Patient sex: M
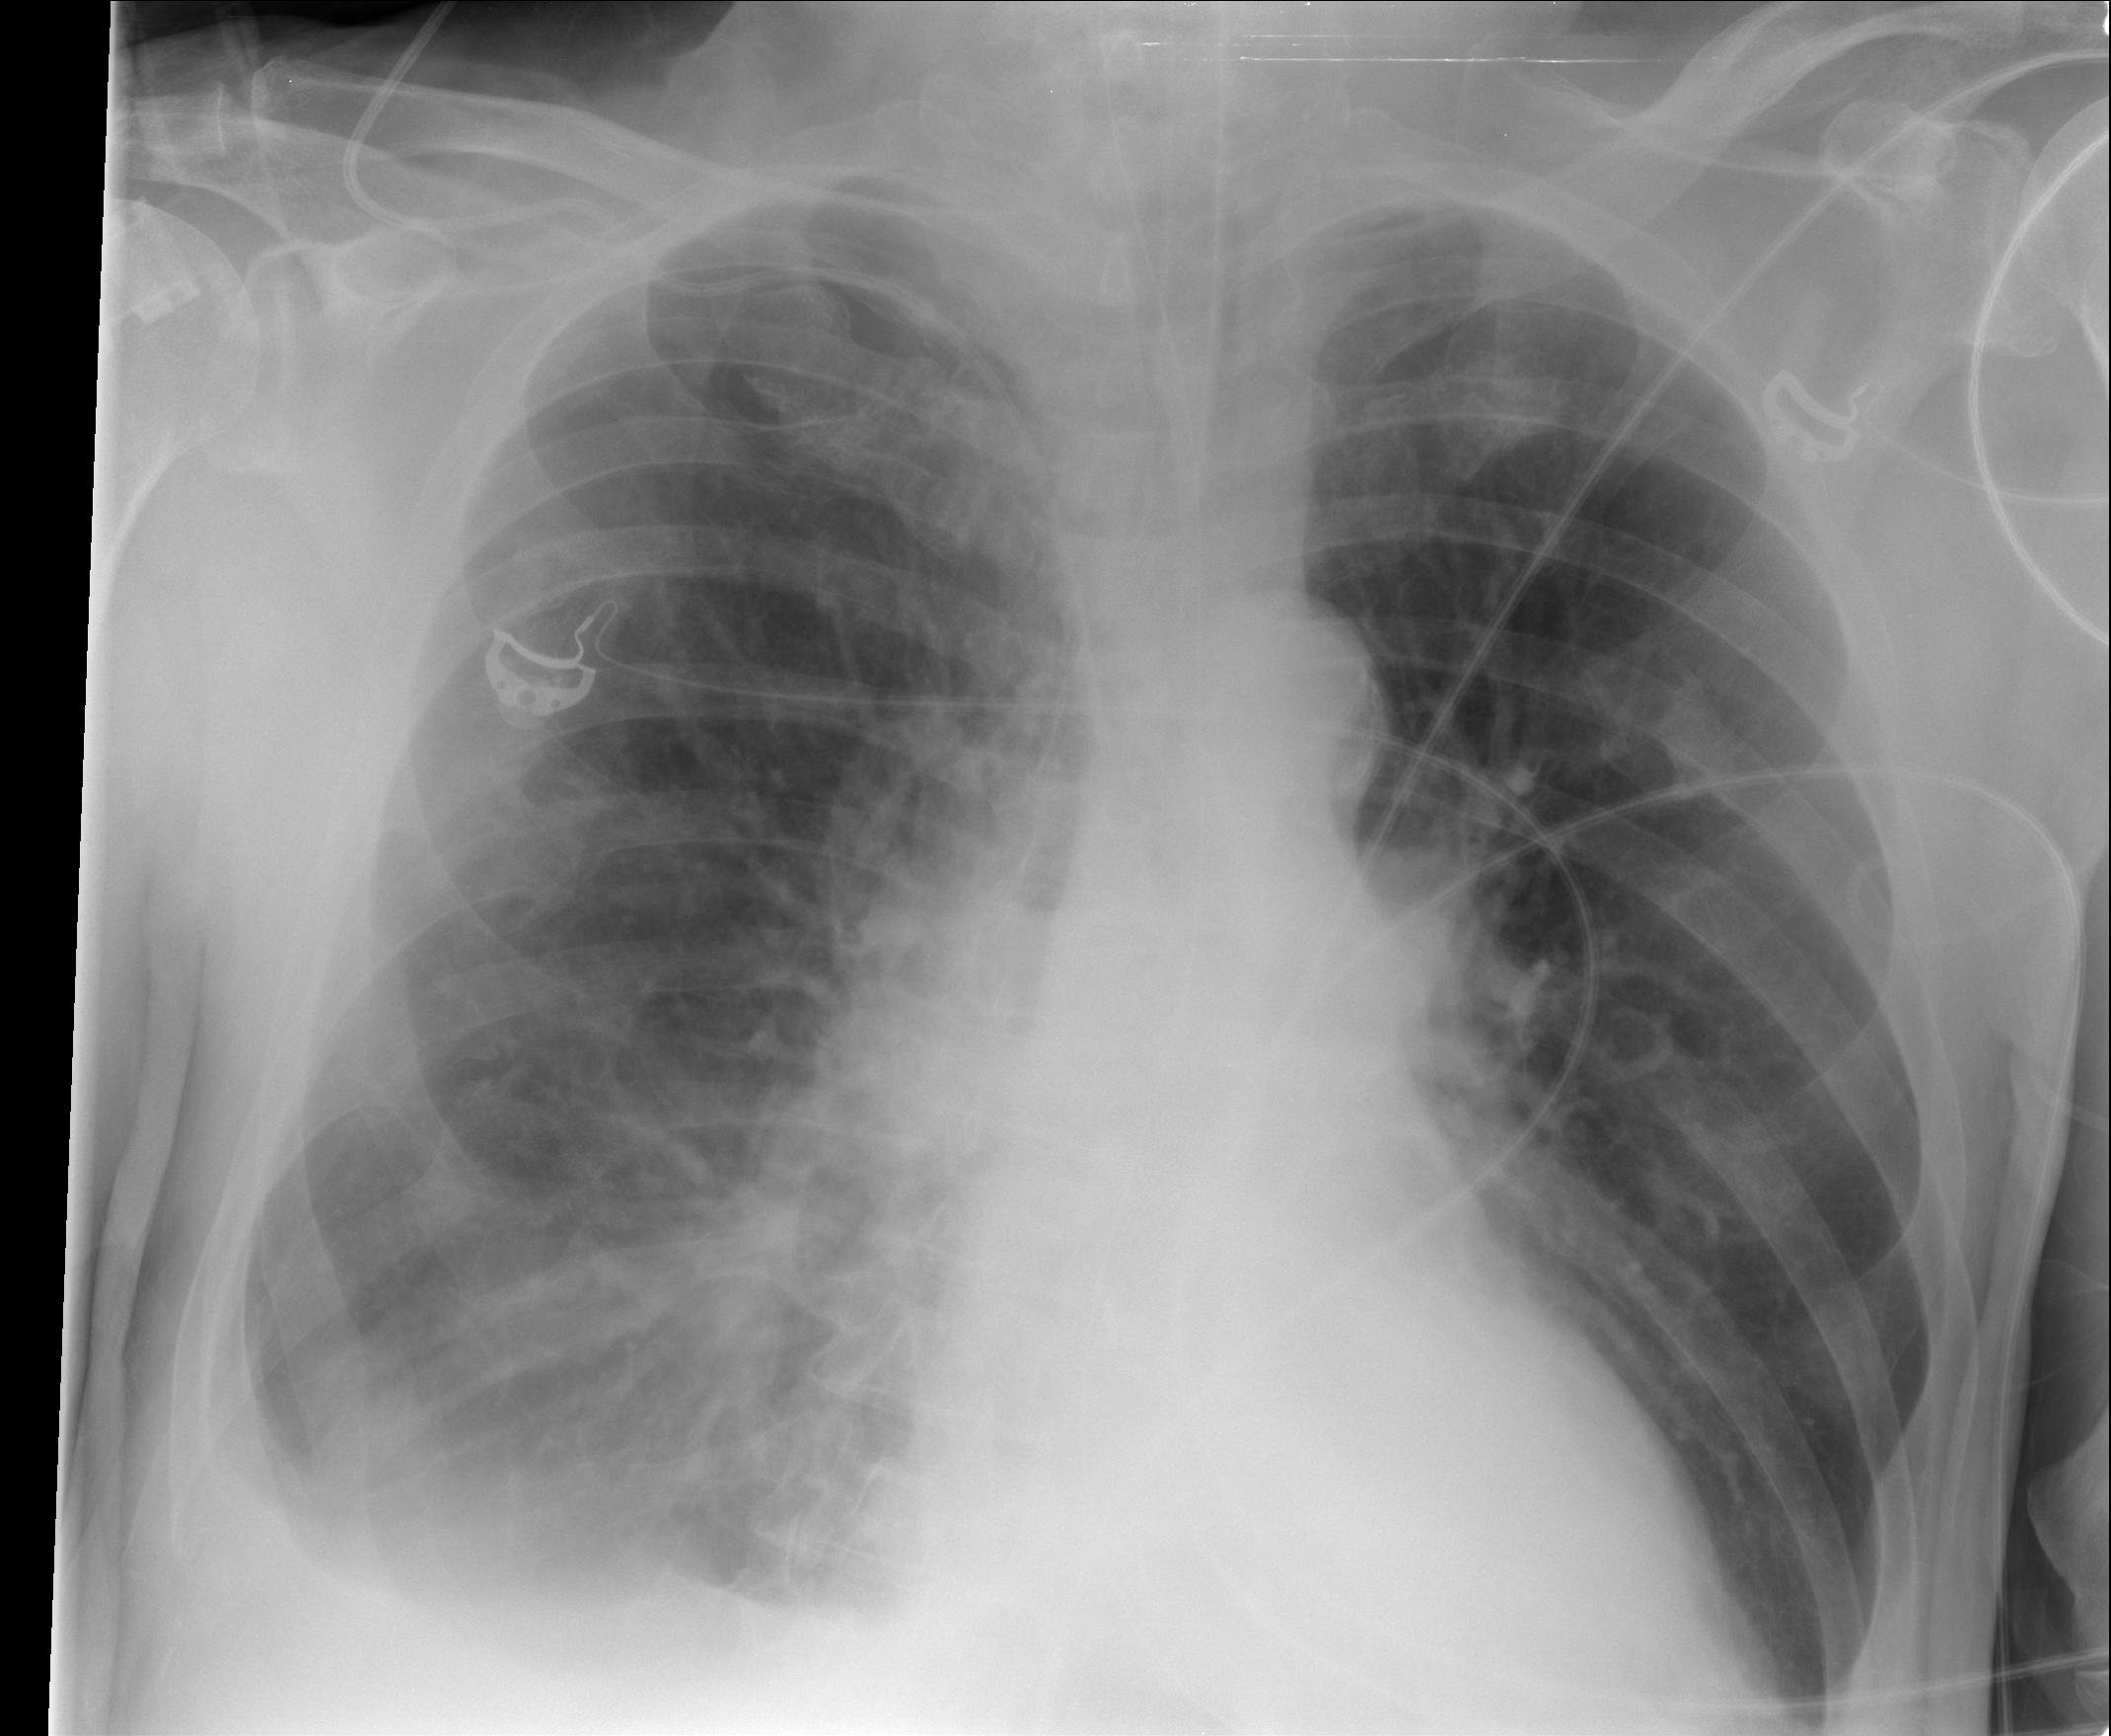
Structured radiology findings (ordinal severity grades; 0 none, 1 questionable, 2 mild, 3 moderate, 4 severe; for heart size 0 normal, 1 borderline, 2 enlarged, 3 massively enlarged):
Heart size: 2
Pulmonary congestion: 2
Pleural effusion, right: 2
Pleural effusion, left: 1
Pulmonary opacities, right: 2
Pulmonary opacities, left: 2
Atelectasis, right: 2
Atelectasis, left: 2